Aerial crown-view tile of a tropical tree (Barro Colorado Island, Panama), acquired 20250915:
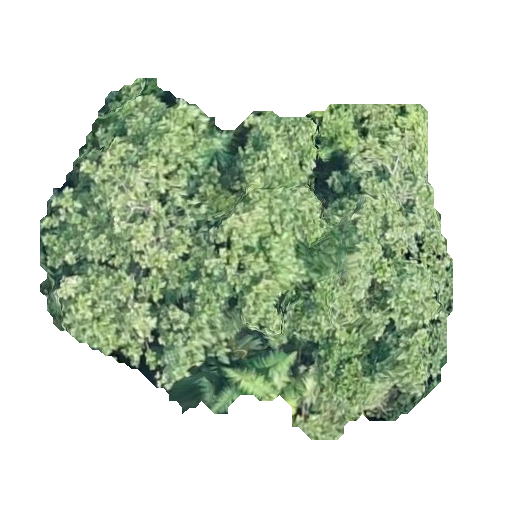
Species: Anacardium excelsum
GBIF accepted scientific name: Anacardium excelsum
Crown area: 158.038 m²